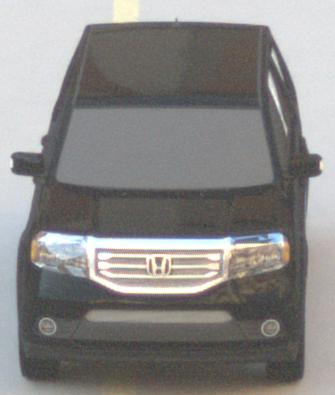
Make: Honda
Model: Pilot
Detailed model: Gen. 2 Facelift
Model produced from: 2012
Model produced until: 2015
Doors: 5
Color: black
Road condition: dry road
Daytime: morning or afternoon
Contrast: low contrast